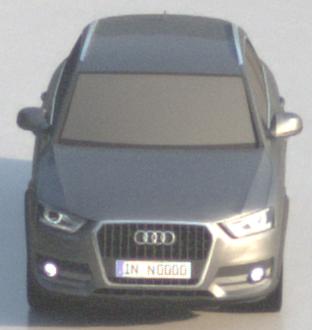
Make: Audi
Model: Q3 1.4 TFSI
Detailed model: Q3 (8U)
Model produced from: 2013/07
Model produced until: 2014/10
Doors: 5
Color: gray
Road condition: wet road
Daytime: sunrise or sunset
Contrast: medium contrast